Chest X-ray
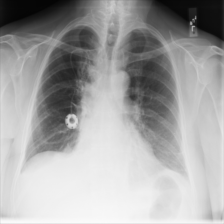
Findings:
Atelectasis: negative
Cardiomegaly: negative
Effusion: positive
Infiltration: negative
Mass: negative
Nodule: negative
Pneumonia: negative
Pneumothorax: negative
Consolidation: negative
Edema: negative
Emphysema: negative
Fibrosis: positive
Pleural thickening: negative
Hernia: negative